Question: I'm still having trouble with a long-standing problem. To be concise, my site has 3 list items within an unordered list. In my demo the lists are the green boxes. Each list item contains an image and 3 divs (titlebox,locationbox,pricebox). I'm only concerned with titlebox here. My demo site is <URL>
You can see how each titlebox has different lengths of text, which pushes the location/price down. I've colored titlebox to be grey so you can see them. I want I've attached a screenshot of what I'd like.
Here's a demo link in CodePen -- can you help tweak it?
<URL>
The main unordered list item (contains all 3 greenboxes) has CSS:
'''
.list
{
width: 100%;
overflow: hidden;
display: -webkit-flex;
display: -ms-flexbox;
display: flex;
-webkit-flex-wrap: wrap;
-ms-flex-wrap: wrap;
flex-wrap: wrap;
}
'''
The individual list item (green box) has css:
'''
.list__item
{
width: 32%;
float: left; /* 10 */
display: -webkit-flex;
display: -ms-flexbox;
display: flex;
padding-top: 0.625em;
padding-bottom: 0.825em;
margin-left:1%;
margin-right:0%;
position:relative;
line-height:40px;
}
'''
and the titlebox has CSS:
'''
.titlebox{
width: 80%;
height: 10%;
display: inline-block;
font-size: 4.2vh;
font-family: Garamond;
color: #002000;
text-align: center;
line-height: 35px;
font-weight:bold;
margin-top: 5%;
margin-right: 10%;
margin-bottom: 5%;
margin-left: 10%;
background-color:grey;
}
'''
Thanks for any help! The screenshot of desired result is below.

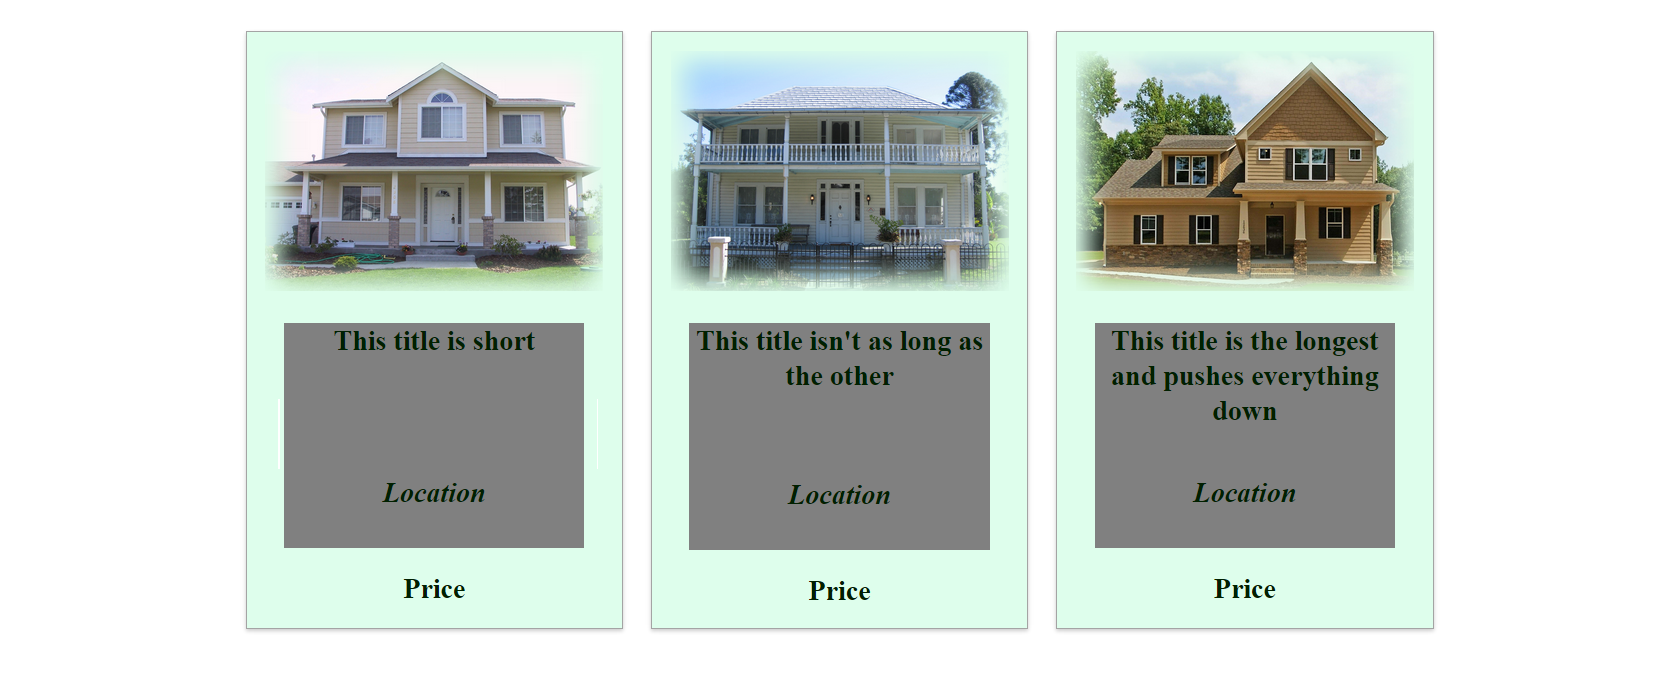
Answer: As far as I know this cant be done with CSS because these elements are not siblings. If the structure was different you could make set them to 'display: table-cell' and they would adjust to each other. The only way I beleive this will work in its current markup is using a little javascript.
You can simply loop through each of these on the page, see if that height is greater than a previous one and at the end set all of them to be the tallest one:
'''
var largest = 0; //start with 0
$(".titlebox").each(function(){ //loop through each section
var findHeight = $(this).height(); //find the height
if(findHeight > largest){ //see if this height is greater than "largest" height
largest = findHeight; //if it is greater, set largest height to this one
}
});
$(".titlebox").css({"height":largest+"px"});
'''
<URL>
To find the tallest of a set of three you can first look through the '.titlebox' of parent 'ul' and then run the rest of the script:
'''
$("ul").each(function(){ //loop through each first
var largest = 0;
$(this).find(".titlebox").each(function(){ //find each .titlebox within its parent (rest is the same)
var findHeight = $(this).height();
if(findHeight > largest){
largest = findHeight;
}
});
$(this).find(".titlebox").css({"height":largest+"px"}); //update all .titlebox inside of this ul
});
'''
<URL>